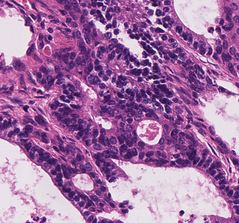
Tumor epithelial tissue: yes
Tumor-associated stroma tissue: yes
Normal tissue: no